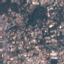
Label: Residential